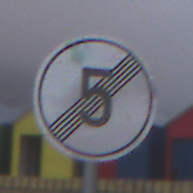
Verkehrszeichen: EndeGeschwindigkeit5
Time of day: SunriseSunset
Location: Outdoor (Beach)
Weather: Overcast
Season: NotSpecified
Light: Natural